Current action and preconditions to check: trajectory_clear

Your task: For each precondition in the list above, predict whether it will hold at this action.

Consider the current scene as observed from the mobile robot's camera, and analyze the predicted future states of all dynamic agents (e.g., people, animals, vehicles, or any moving entities) within the NEXT SECOND.

IMPORTANT: Only answer "very likely" if you are absolutely certain—based on strong, clear evidence—that a dynamic agent will violate the precondition in the predicted future state. Do NOT answer "very likely" for unlikely, ambiguous, or low-probability risks.

Ask yourself for each precondition: Is there a high probability, with clear and convincing evidence, that the predicted future states of any dynamic agent will interfere with the predicted future state of the currently executing action within the NEXT SECOND, causing that precondition to fail?

Assess the risk level based on these predictions. Use "likely" or "very likely" if motions create a clear risk of interference.

Use "neutral" or "improbable" if agents are nearby but their predicted paths are clearly diverging or non-conflicting.

Failure Risk Categories: "very improbable", "improbable", "neutral", "likely", "very likely"

Answer Format: Output ONLY the probability_of_failure value from these categories: "very improbable", "improbable", "neutral", "likely", "very likely"

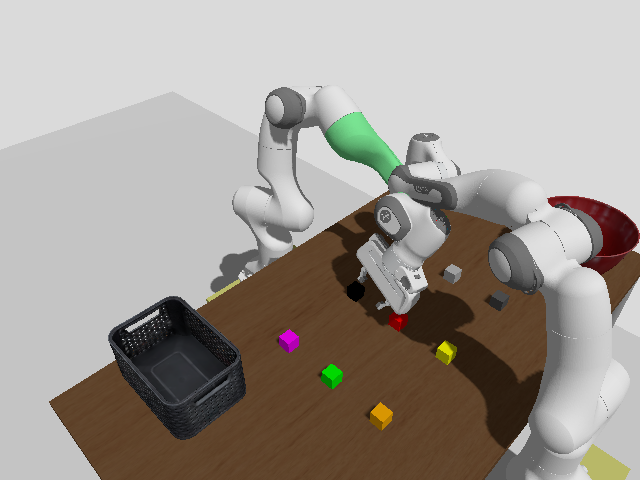

Answer: improbable